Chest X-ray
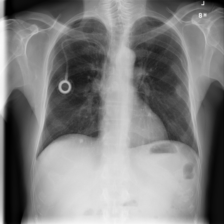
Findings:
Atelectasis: negative
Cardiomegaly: negative
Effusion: negative
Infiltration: negative
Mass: negative
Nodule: positive
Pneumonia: negative
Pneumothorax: negative
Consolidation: negative
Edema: negative
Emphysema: negative
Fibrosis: negative
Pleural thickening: negative
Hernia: negative